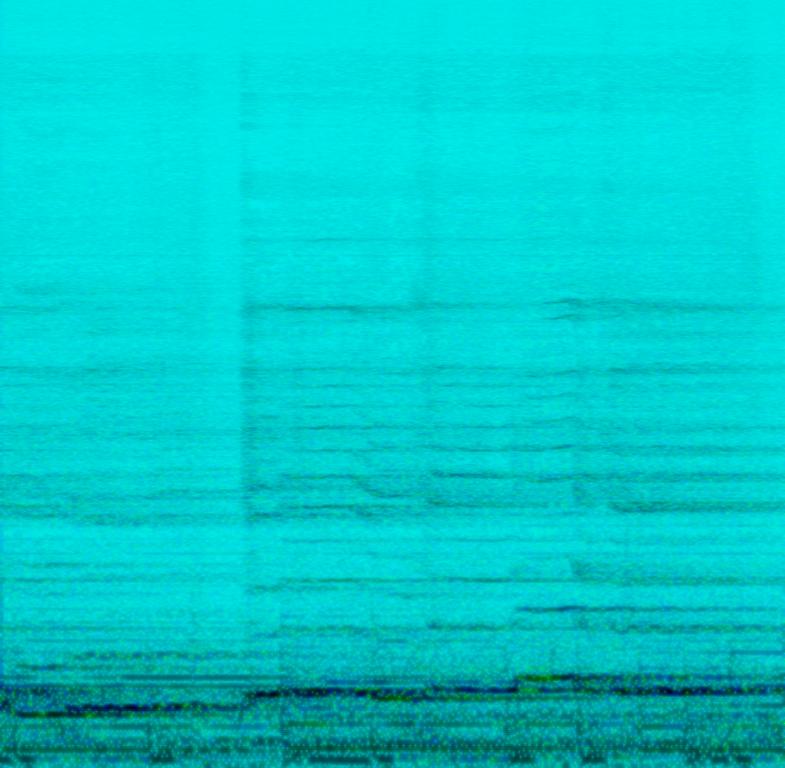
This song consists of three main elements - there is an angelic female humming vocal, a bass guitar which intricately follows the melody of the humming, and an atmospheric synth pad. The song generally has a soothing and relaxing vibe that feels almost transcendental.